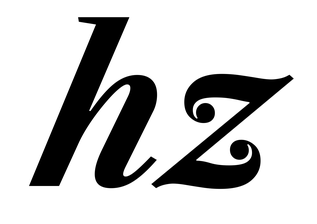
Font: LibreCaslonText-Italic_Bold_Italic